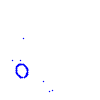
Particle: kaon